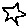
Label: star